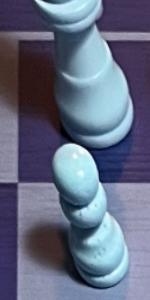
Label: Pawn_White